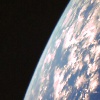
Label: cloud